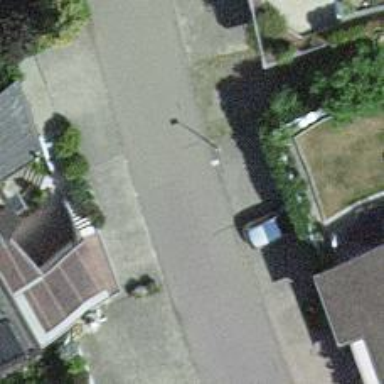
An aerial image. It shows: Asphalt road in residential area.